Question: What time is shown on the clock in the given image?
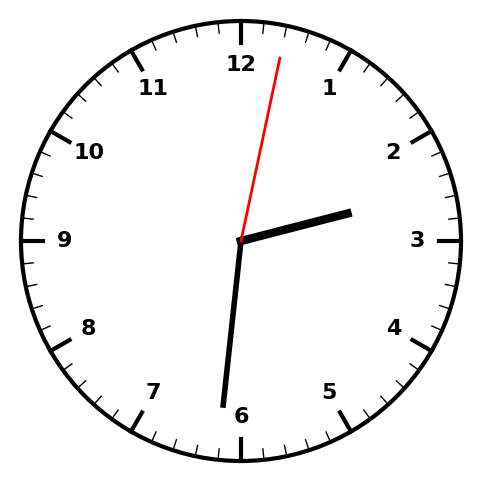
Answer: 02:31:02